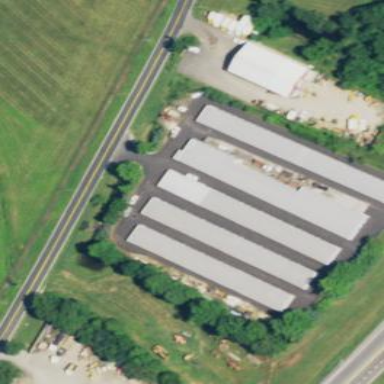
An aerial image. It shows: Group of garages.